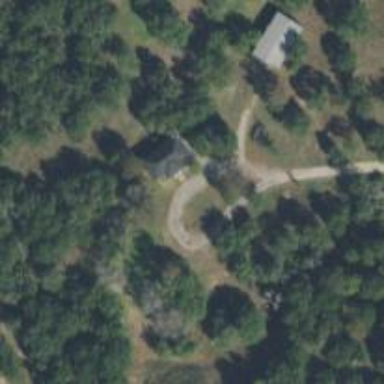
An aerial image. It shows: Driveway leading to service road.